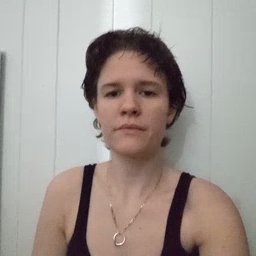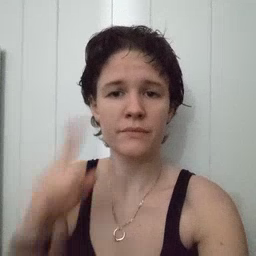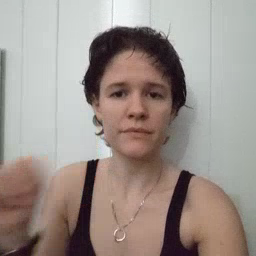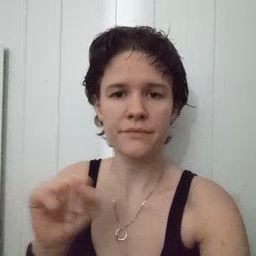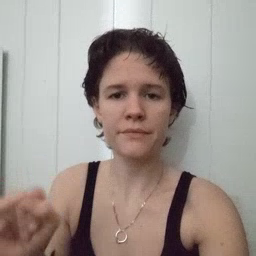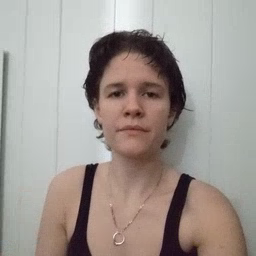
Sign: loud